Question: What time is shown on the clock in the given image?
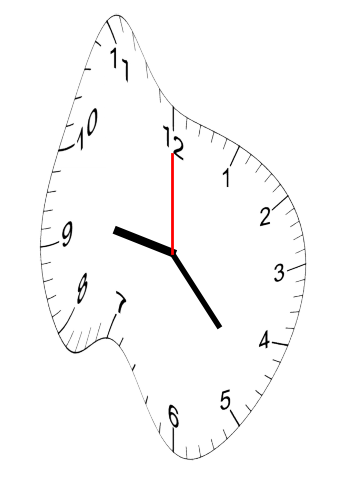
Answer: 09:23:00